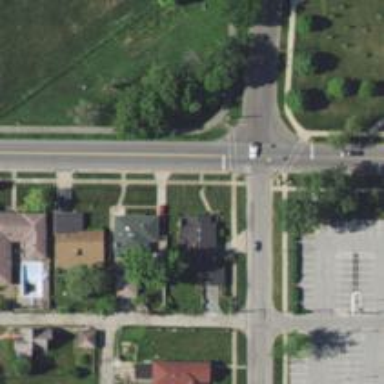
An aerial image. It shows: Footway with crossing lines.